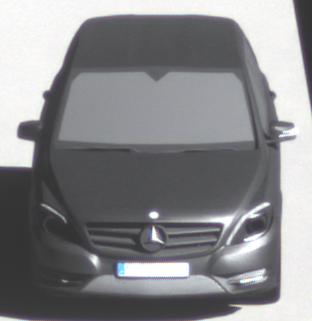
Make: Mercedes-Benz
Model: B 180 BlueEFFICIENCY
Detailed model: B-Class (246)
Model produced from: 2011/11
Model produced until: 2012/10
Doors: 5
Color: gray
Road condition: dry road
Daytime: morning or afternoon
Contrast: high contrast